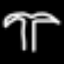
Label: palm tree